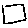
Label: square